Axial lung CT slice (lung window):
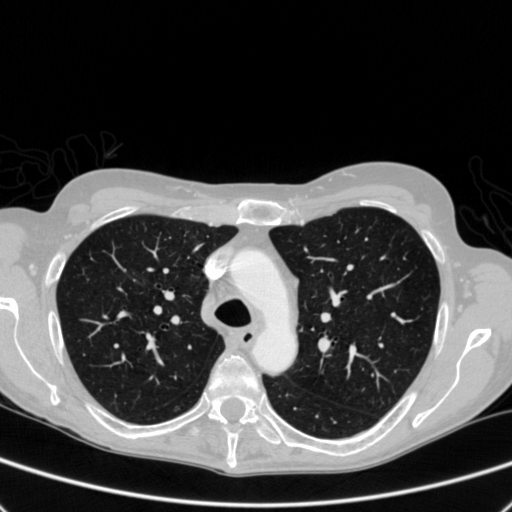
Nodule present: no